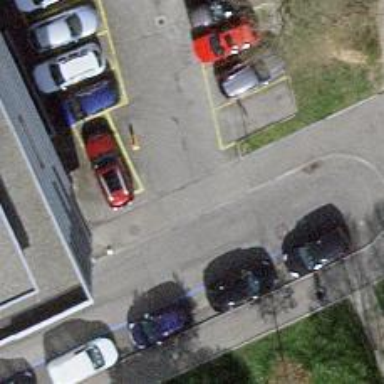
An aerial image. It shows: Asphalt sidewalk.